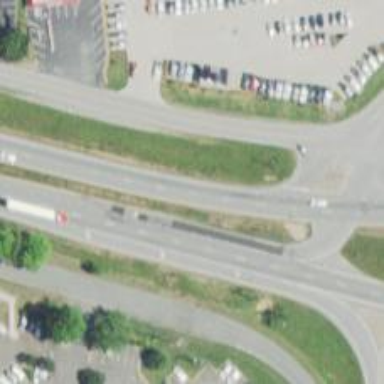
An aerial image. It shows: Expressway with asphalt surface categorized as trunk highway.